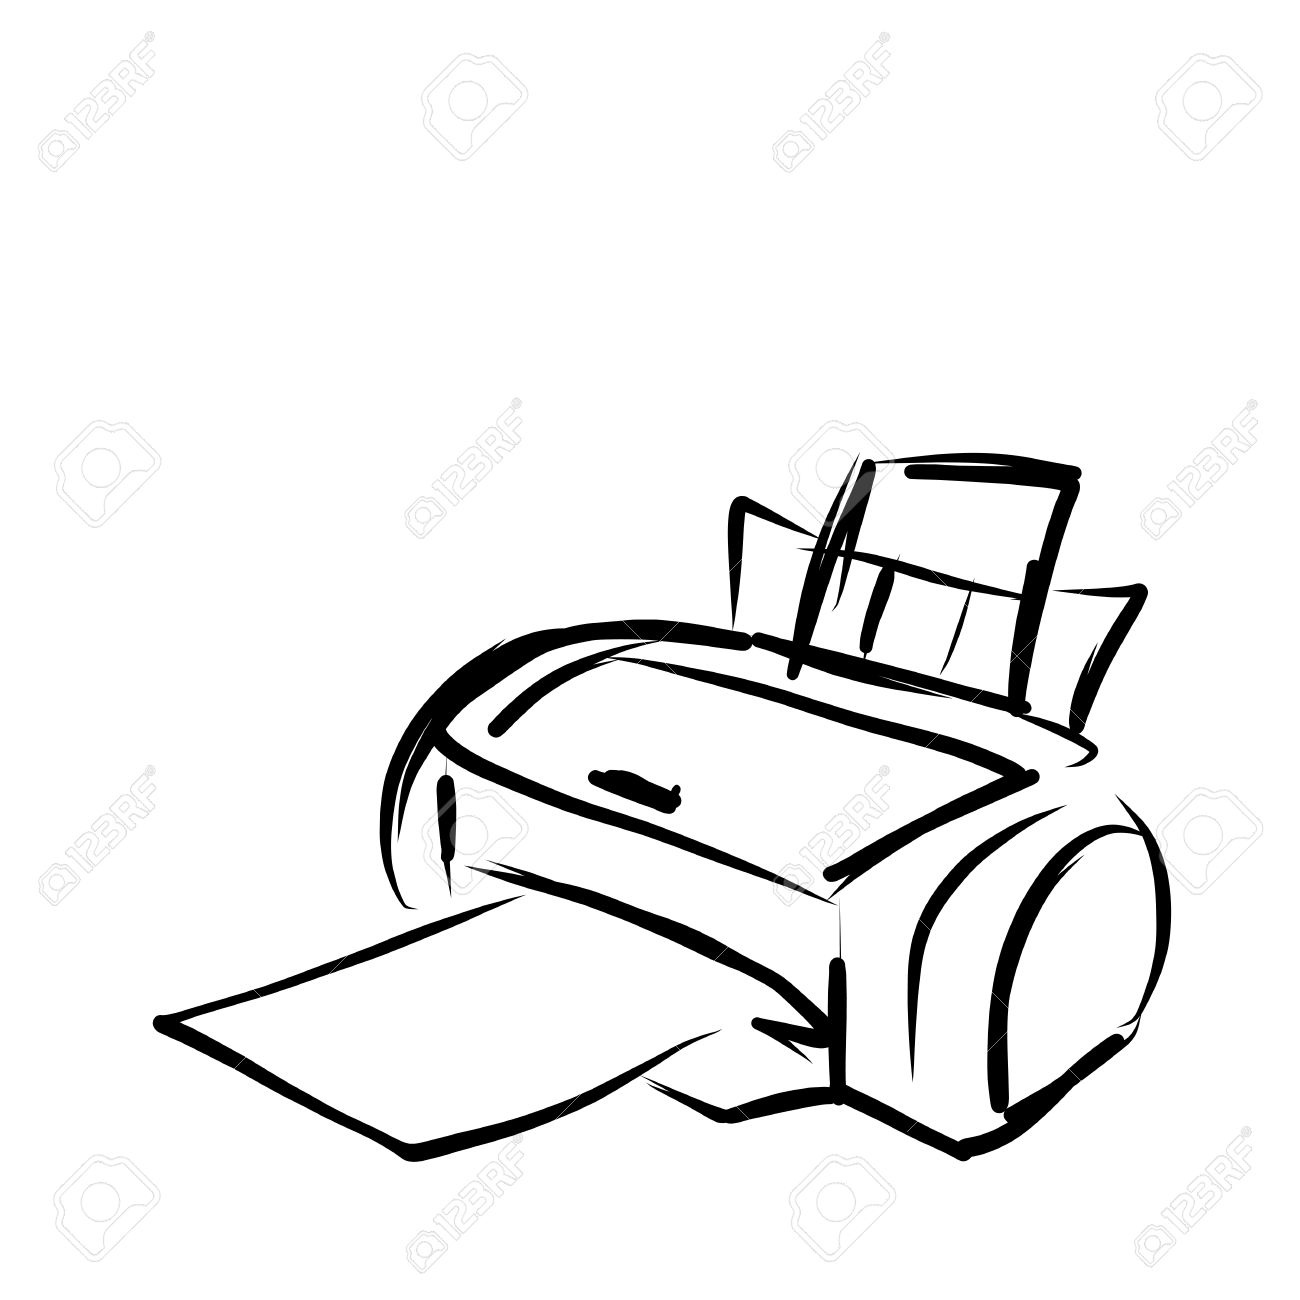
Label: printer